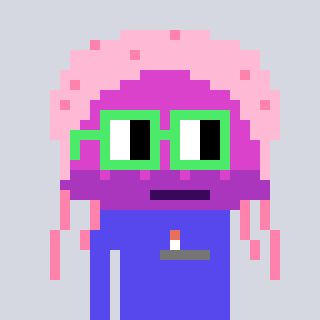
a pixel art character with square light green glasses, a jellyfish-shaped head and a computerblue-colored body on a cool background